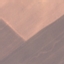
Land use / land cover class: AnnualCrop